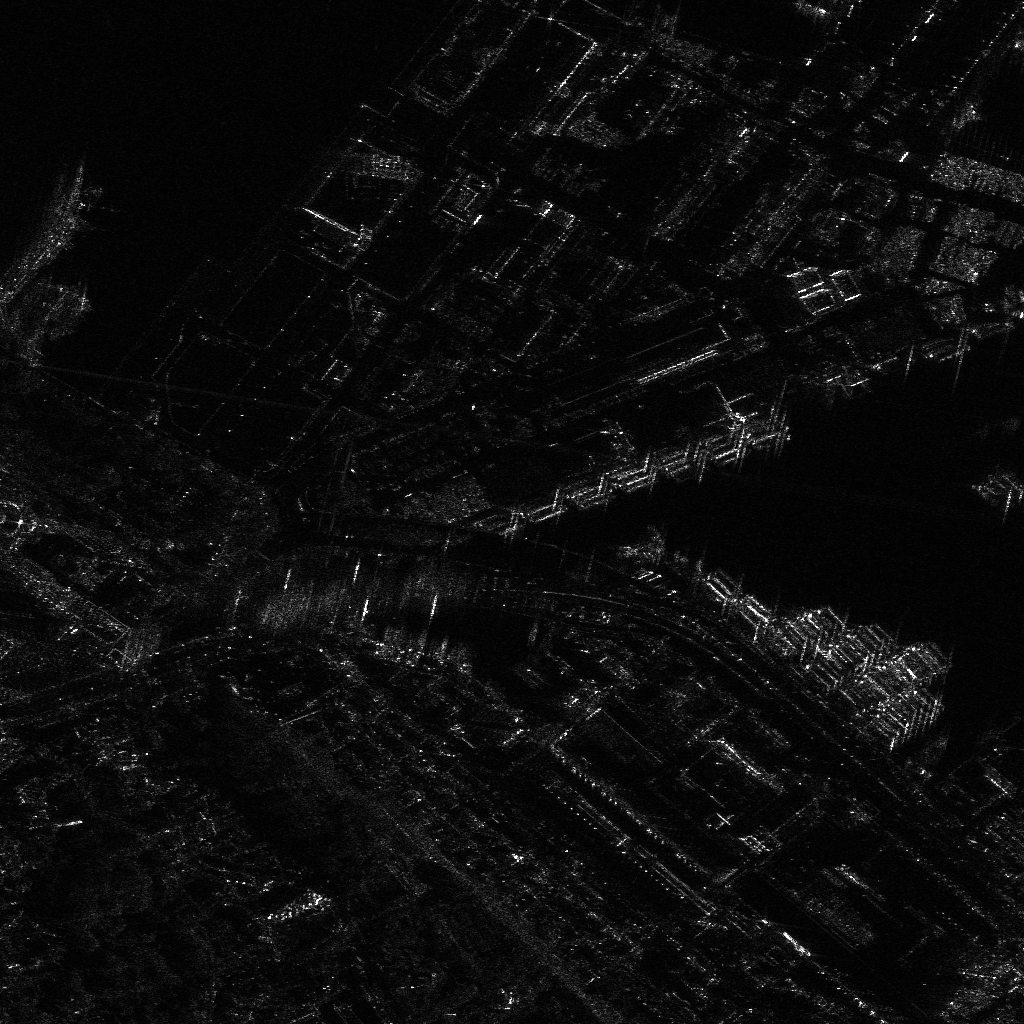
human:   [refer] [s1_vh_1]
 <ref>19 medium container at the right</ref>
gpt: <box>[[88, 62, 92, 64, 48], [87, 63, 91, 65, 41], [86, 65, 90, 66, 41], [84, 65, 88, 67, 41], [83, 67, 87, 68, 41], [89, 67, 92, 68, 41], [82, 67, 86, 69, 41], [87, 68, 91, 69, 41], [83, 61, 86, 62, 48], [82, 62, 85, 63, 48], [82, 62, 86, 63, 40], [80, 63, 84, 65, 40], [81, 63, 85, 64, 40], [79, 64, 82, 66, 40], [79, 59, 82, 60, 40], [77, 60, 81, 61, 40], [76, 60, 80, 62, 40], [75, 62, 79, 63, 40], [75, 61, 79, 62, 40]]</box>

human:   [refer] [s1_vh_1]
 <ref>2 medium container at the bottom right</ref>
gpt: <box>[[86, 69, 90, 71, 41], [85, 70, 88, 72, 41]]</box>